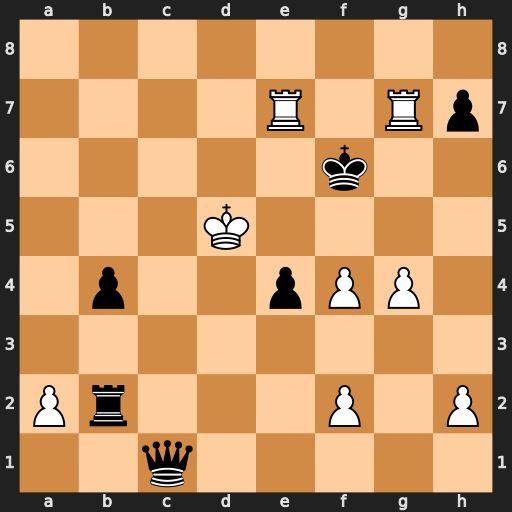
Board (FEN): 8/4R1Rp/5k2/3K4/1p2pPP1/8/Pr3P1P/2q5
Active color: w
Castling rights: -
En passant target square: -
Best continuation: Ref7#